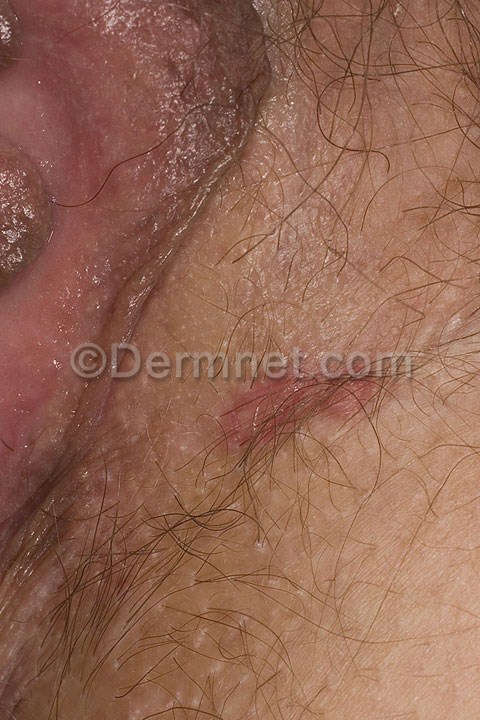
Disease: Herpes HPV and other STDs Photos